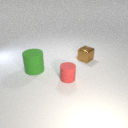
small brown metal cube to the right of small red rubber cylinder